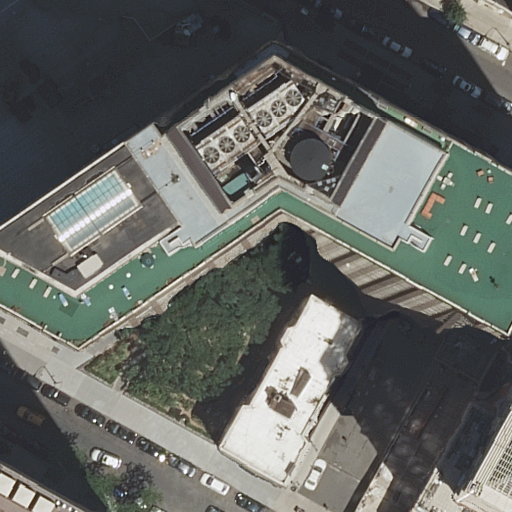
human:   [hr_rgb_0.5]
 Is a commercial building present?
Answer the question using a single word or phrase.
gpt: no

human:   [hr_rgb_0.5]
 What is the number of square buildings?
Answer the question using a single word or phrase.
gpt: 0

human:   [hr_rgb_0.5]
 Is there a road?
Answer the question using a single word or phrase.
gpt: yes

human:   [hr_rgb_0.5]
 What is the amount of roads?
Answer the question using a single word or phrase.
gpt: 2

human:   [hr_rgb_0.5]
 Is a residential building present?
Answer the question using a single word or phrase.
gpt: yes

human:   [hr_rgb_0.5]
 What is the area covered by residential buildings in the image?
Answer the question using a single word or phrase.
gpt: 2027m2

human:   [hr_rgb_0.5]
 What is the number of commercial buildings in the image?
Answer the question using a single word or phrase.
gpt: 0

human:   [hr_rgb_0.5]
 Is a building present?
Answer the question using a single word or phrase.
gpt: yes

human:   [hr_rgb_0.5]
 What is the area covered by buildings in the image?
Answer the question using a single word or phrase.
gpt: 2027m2

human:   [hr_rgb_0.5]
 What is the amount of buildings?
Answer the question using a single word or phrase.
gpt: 6

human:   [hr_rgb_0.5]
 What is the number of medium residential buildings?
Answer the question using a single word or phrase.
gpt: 5

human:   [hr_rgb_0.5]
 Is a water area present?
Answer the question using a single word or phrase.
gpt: no

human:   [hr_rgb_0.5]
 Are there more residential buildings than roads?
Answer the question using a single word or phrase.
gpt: yes

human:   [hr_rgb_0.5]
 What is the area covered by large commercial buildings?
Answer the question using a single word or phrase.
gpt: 0m2

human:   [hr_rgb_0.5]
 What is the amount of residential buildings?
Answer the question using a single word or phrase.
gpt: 6

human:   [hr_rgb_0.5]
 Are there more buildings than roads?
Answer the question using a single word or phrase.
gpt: yes

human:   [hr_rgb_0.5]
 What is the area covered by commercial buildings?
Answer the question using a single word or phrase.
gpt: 0m2

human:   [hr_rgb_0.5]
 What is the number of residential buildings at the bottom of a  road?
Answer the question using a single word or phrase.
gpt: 4

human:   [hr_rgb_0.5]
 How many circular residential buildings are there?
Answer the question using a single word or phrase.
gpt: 0

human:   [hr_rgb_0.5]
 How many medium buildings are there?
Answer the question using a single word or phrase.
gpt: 5

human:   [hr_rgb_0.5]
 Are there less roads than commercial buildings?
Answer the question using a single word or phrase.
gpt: no

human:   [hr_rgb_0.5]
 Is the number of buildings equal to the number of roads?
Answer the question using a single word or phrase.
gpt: no

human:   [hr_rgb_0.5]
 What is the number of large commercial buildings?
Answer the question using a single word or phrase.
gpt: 0

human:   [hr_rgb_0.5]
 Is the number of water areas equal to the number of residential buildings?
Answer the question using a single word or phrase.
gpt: no

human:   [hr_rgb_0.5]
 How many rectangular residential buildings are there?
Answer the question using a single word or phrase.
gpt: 2

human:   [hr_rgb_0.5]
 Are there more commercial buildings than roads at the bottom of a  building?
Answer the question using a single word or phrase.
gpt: no

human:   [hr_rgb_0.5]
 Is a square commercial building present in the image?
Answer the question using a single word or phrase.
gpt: no

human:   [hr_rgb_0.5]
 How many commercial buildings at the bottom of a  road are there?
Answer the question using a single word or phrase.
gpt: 0

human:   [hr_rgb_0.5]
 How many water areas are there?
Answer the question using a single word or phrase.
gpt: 0

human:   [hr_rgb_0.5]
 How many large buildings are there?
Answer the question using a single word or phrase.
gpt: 1

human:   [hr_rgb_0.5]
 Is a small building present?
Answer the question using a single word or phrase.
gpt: no

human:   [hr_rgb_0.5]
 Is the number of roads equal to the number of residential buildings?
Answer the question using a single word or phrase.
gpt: no

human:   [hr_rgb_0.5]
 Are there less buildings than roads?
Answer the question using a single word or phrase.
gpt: no

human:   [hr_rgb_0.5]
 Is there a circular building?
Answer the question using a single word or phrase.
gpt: no

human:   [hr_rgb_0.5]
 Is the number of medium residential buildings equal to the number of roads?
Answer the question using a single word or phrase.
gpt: no

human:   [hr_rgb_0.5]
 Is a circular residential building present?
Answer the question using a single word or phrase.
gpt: no

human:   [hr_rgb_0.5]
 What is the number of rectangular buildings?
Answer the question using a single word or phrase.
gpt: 2

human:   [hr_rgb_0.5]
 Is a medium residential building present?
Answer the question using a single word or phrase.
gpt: yes

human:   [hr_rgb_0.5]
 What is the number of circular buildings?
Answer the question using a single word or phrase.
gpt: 0

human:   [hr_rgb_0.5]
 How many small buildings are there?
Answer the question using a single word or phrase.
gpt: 0

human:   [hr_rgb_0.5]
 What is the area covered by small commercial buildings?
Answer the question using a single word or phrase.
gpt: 0m2

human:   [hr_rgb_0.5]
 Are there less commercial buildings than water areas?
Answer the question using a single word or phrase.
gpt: no

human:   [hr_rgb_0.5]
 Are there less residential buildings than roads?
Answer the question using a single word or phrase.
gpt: no

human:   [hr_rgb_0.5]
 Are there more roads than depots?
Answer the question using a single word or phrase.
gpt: yes

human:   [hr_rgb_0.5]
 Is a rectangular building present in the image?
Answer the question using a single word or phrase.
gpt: yes

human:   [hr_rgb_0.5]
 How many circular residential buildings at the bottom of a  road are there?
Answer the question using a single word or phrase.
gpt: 0

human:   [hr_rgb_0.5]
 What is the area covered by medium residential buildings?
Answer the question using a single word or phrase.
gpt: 1519m2

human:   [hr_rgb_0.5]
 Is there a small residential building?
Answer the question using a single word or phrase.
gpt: no

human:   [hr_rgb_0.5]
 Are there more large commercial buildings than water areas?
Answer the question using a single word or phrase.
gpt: no

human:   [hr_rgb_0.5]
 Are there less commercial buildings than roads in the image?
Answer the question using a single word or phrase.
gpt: yes

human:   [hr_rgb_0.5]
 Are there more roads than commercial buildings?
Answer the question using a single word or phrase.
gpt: yes

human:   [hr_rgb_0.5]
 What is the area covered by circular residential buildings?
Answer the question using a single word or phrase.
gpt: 0m2

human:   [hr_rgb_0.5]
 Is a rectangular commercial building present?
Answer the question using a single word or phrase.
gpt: no

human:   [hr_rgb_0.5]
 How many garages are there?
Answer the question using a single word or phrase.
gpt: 0

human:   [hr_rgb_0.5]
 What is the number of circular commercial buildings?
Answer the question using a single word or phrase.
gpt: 0

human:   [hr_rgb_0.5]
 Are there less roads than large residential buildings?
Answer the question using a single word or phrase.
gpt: no

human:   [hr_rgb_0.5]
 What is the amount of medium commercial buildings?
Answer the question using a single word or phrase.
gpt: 0

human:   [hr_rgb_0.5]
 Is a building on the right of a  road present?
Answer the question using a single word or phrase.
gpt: yes

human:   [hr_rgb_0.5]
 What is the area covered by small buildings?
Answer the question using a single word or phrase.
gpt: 0m2

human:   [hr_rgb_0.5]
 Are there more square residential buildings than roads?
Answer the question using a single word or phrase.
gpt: no

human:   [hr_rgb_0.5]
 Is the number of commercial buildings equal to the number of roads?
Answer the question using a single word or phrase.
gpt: no

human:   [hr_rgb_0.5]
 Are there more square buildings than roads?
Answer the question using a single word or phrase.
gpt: no

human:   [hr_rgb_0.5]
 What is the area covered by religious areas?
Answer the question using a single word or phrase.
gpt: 0m2

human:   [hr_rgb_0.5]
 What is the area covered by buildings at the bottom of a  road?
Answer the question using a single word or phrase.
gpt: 1384m2